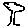
Label: tree